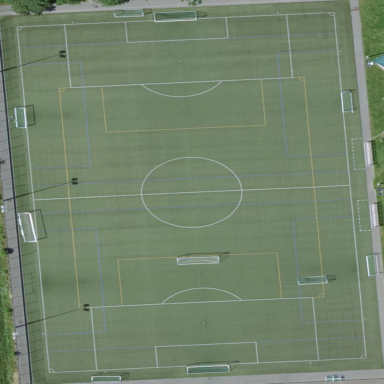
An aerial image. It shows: Soccer pitch with artificial turf for leisure sports activities.